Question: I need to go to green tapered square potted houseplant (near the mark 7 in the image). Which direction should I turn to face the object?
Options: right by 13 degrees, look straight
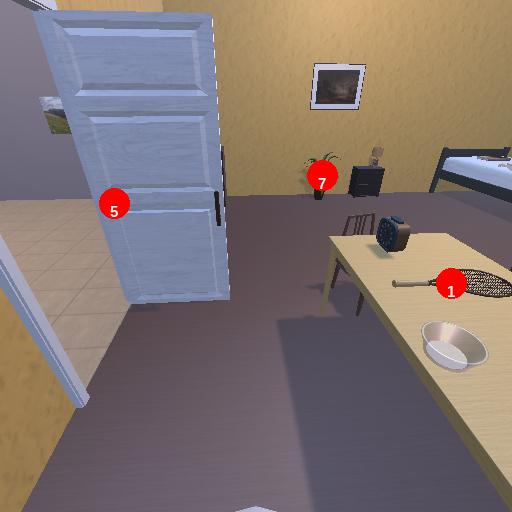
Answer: right by 13 degrees